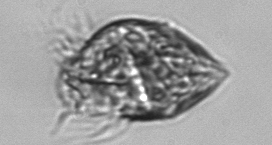
Label: Strombidium_morphotype1